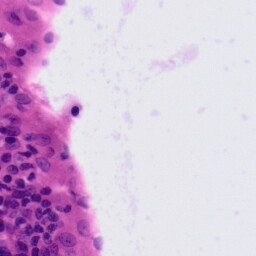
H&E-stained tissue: Tonsil